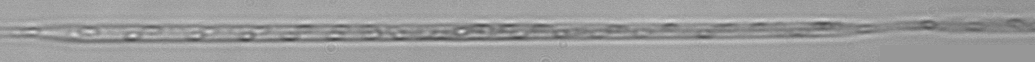
Label: Rhizosolenia